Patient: sex M, age 66
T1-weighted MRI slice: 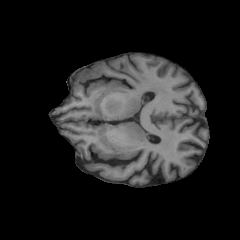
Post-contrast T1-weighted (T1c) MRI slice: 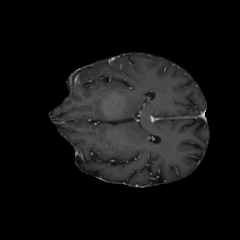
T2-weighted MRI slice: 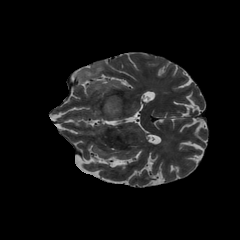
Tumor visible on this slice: yes
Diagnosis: Astrocytoma, IDH-wildtype
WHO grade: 2